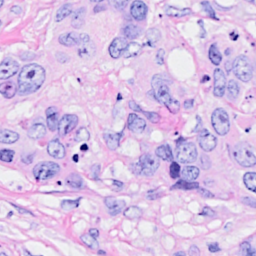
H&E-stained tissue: Breast